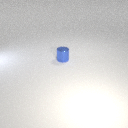
small blue metal cylinder